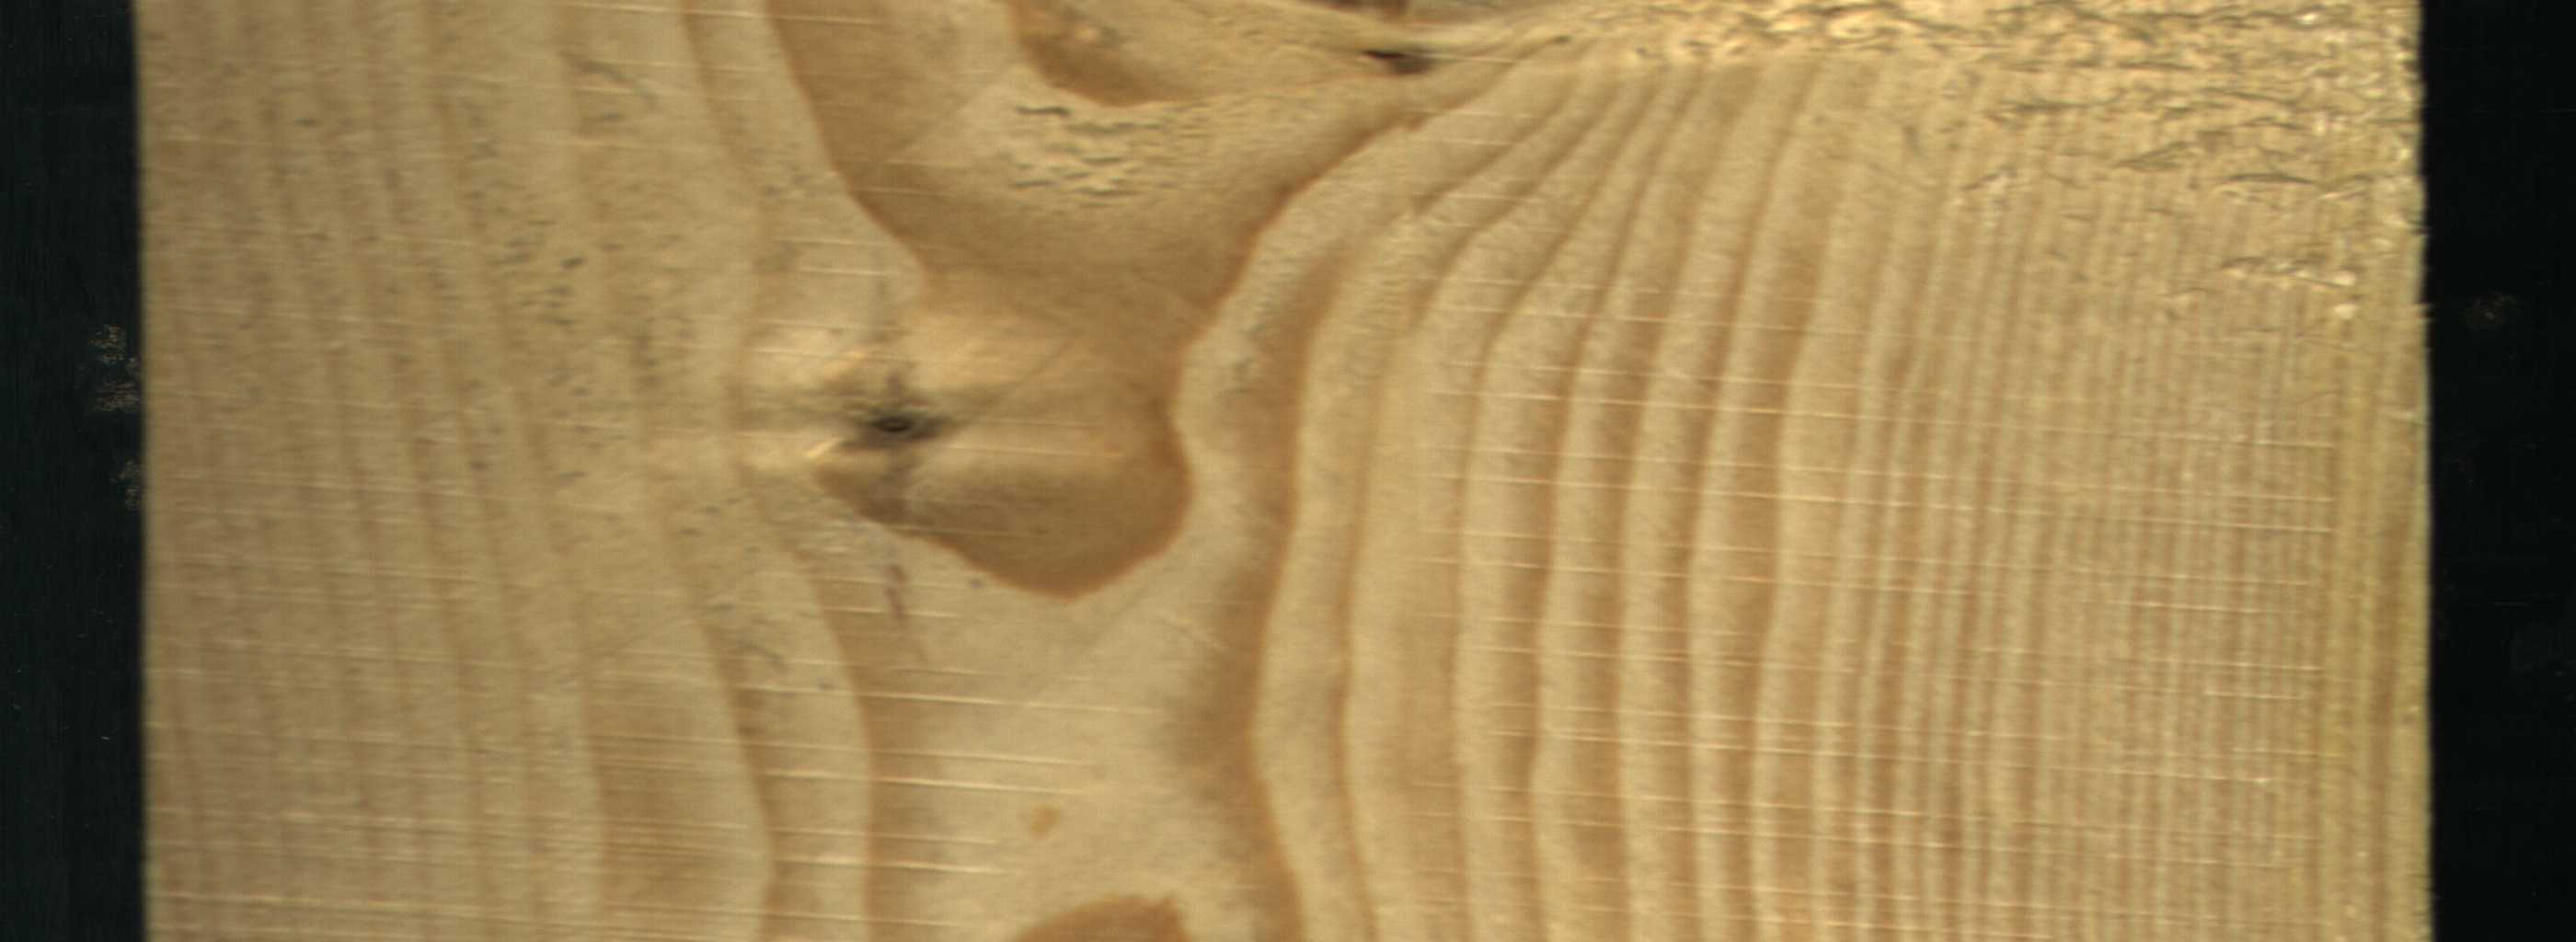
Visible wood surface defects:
Live_Knot
Live_Knot